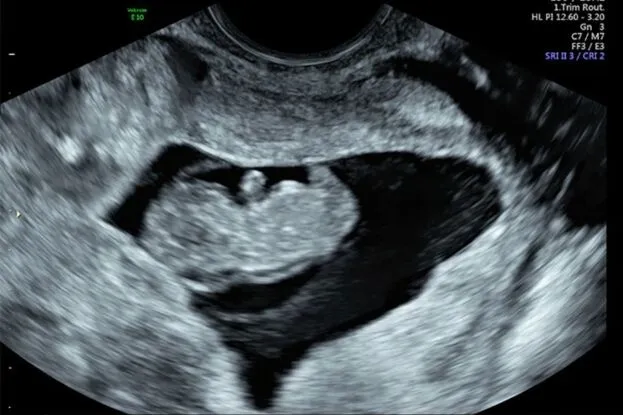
Ultrasound demonstrating fetal pole consistent with 13 weeks' gestation.
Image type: radiology (ultrasound)